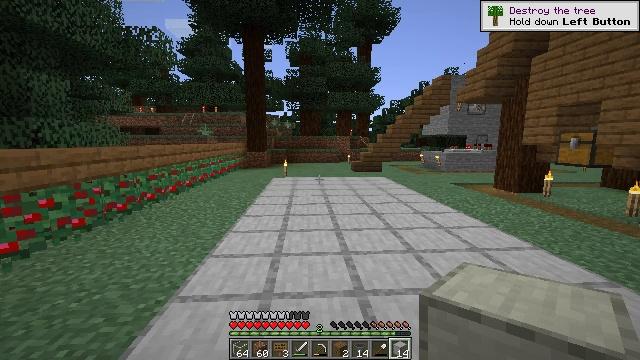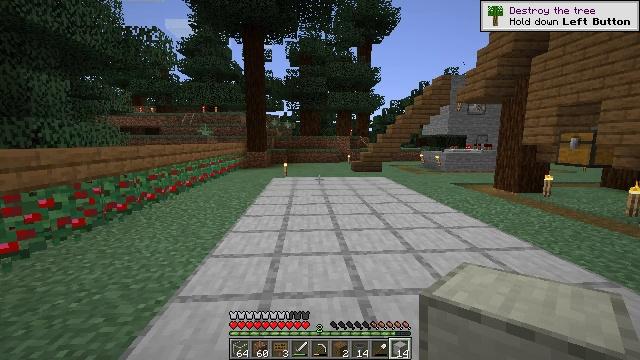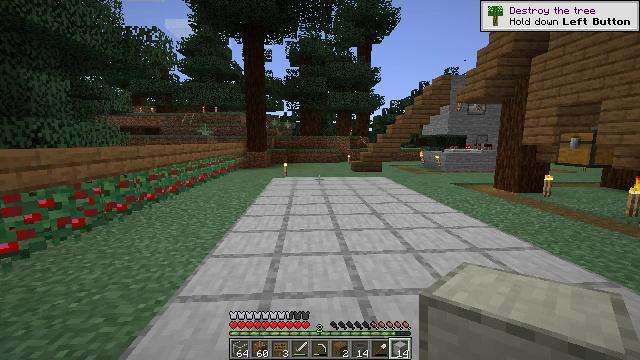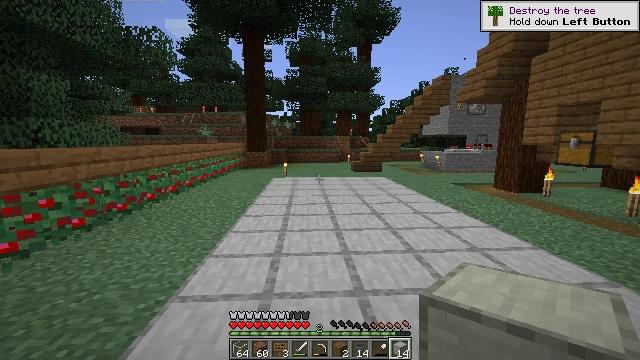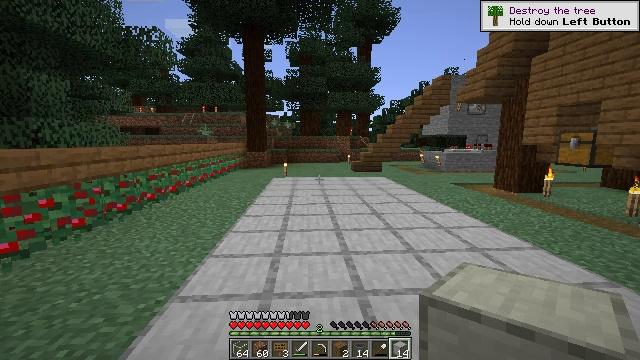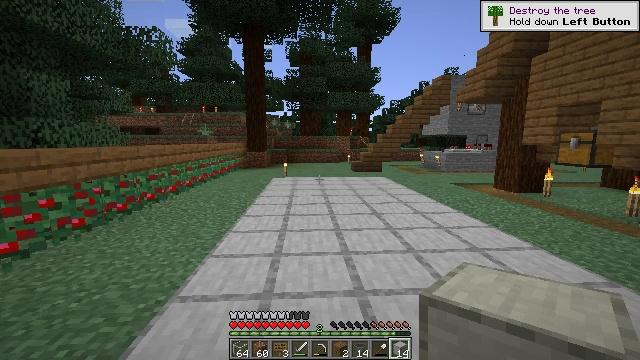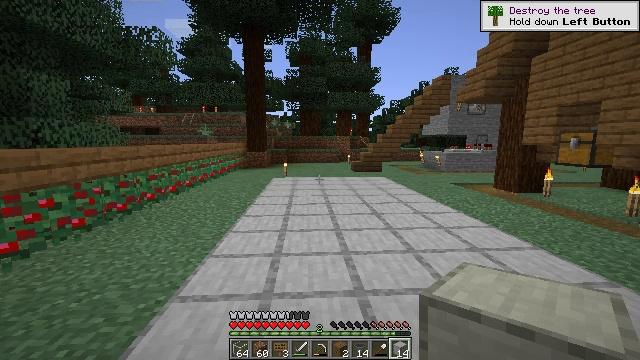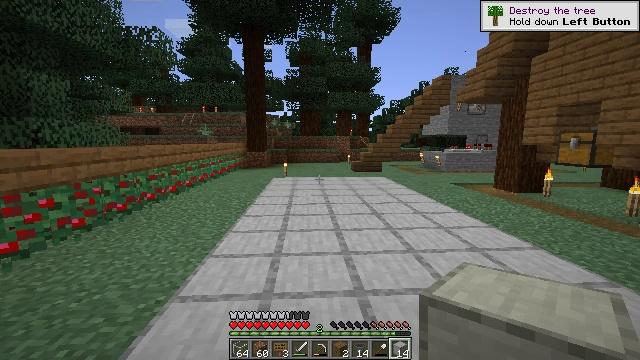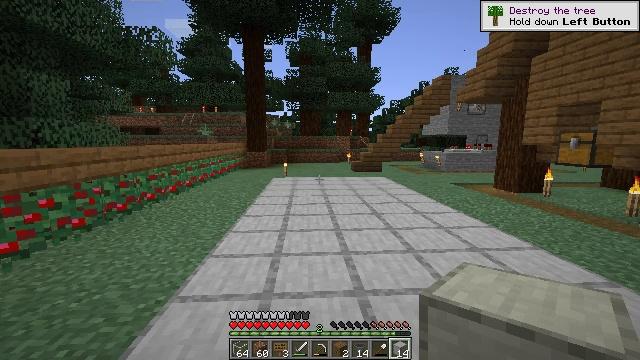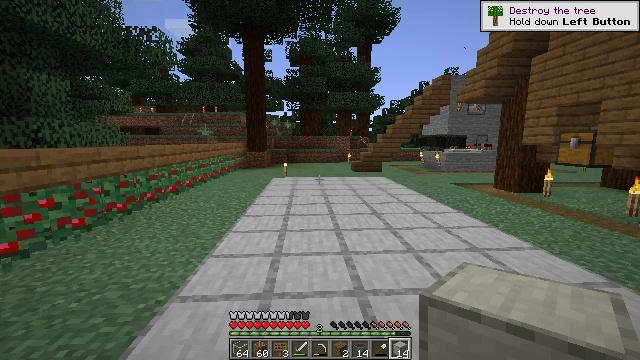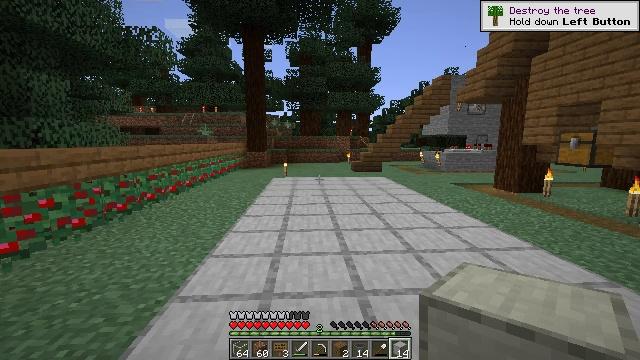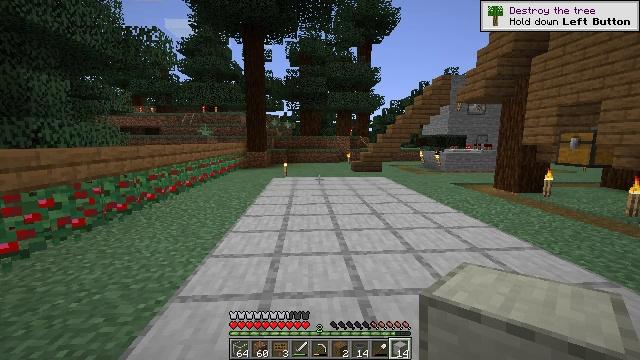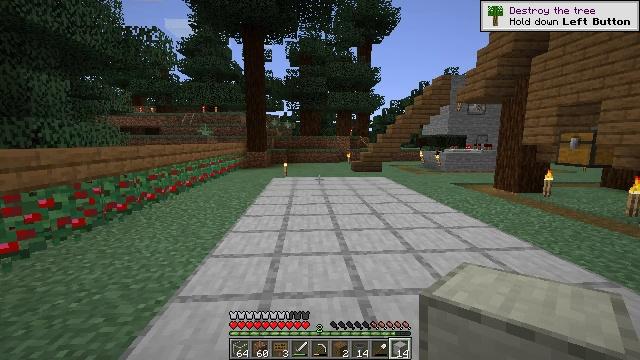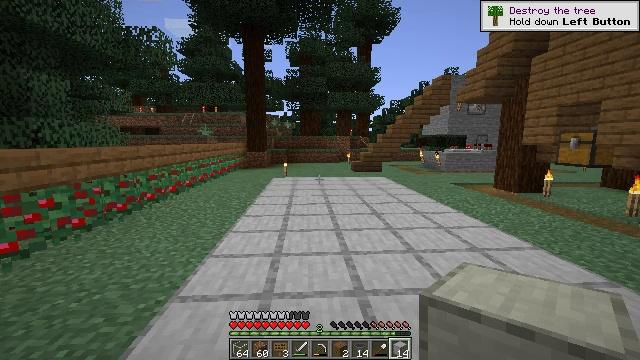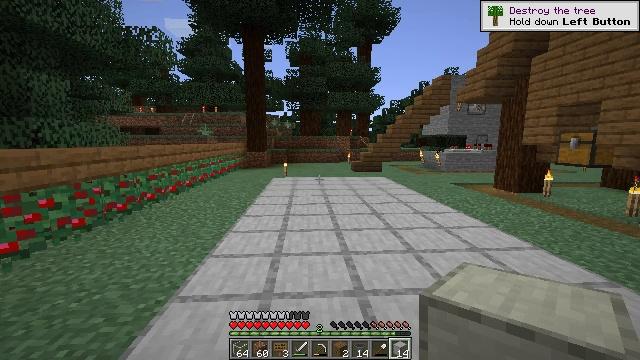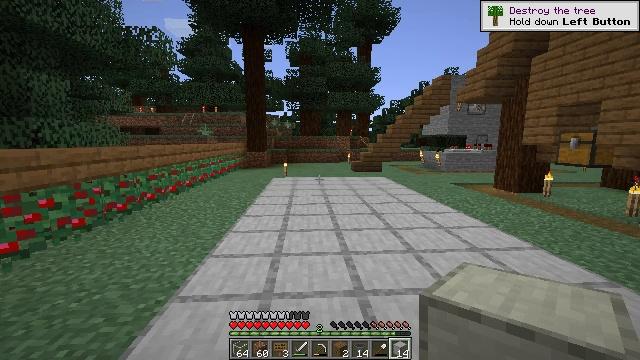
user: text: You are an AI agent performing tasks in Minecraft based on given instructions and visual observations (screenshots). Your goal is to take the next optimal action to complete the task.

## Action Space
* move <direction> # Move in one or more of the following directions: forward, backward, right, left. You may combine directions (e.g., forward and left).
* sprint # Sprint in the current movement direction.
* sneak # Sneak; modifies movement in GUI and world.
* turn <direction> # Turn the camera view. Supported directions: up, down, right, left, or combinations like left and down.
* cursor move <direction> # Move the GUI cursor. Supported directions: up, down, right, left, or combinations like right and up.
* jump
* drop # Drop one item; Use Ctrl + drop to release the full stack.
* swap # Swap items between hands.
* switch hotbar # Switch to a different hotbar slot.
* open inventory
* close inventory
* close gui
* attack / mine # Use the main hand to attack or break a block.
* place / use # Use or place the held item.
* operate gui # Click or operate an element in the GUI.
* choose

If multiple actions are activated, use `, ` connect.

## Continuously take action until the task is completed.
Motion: motion action
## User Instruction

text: Dig and collect smooth stone.
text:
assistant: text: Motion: no_op
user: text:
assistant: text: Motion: no_op
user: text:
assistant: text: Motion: no_op
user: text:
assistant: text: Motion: no_op
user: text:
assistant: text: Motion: no_op
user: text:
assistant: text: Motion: no_op
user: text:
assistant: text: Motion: no_op
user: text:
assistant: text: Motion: no_op
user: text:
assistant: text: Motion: no_op
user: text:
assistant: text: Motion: no_op
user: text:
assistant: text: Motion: no_op
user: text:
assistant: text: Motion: no_op
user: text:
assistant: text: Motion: no_op
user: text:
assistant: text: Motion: no_op
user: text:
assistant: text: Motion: no_op
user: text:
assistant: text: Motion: no_op
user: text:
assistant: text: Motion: no_op
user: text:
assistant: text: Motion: no_op
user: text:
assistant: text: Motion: no_op
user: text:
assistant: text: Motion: no_op
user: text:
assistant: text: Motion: no_op
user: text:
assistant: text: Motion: no_op
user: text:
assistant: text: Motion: no_op
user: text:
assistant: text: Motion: no_op
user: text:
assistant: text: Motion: no_op
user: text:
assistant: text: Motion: no_op
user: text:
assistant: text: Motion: no_op
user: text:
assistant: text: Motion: no_op
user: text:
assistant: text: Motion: no_op
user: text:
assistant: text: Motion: no_op